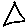
Label: triangle